Field crop: tomato
Growth stage: 1
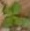
Species: solanum